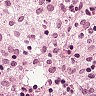
Metastatic tissue present: no